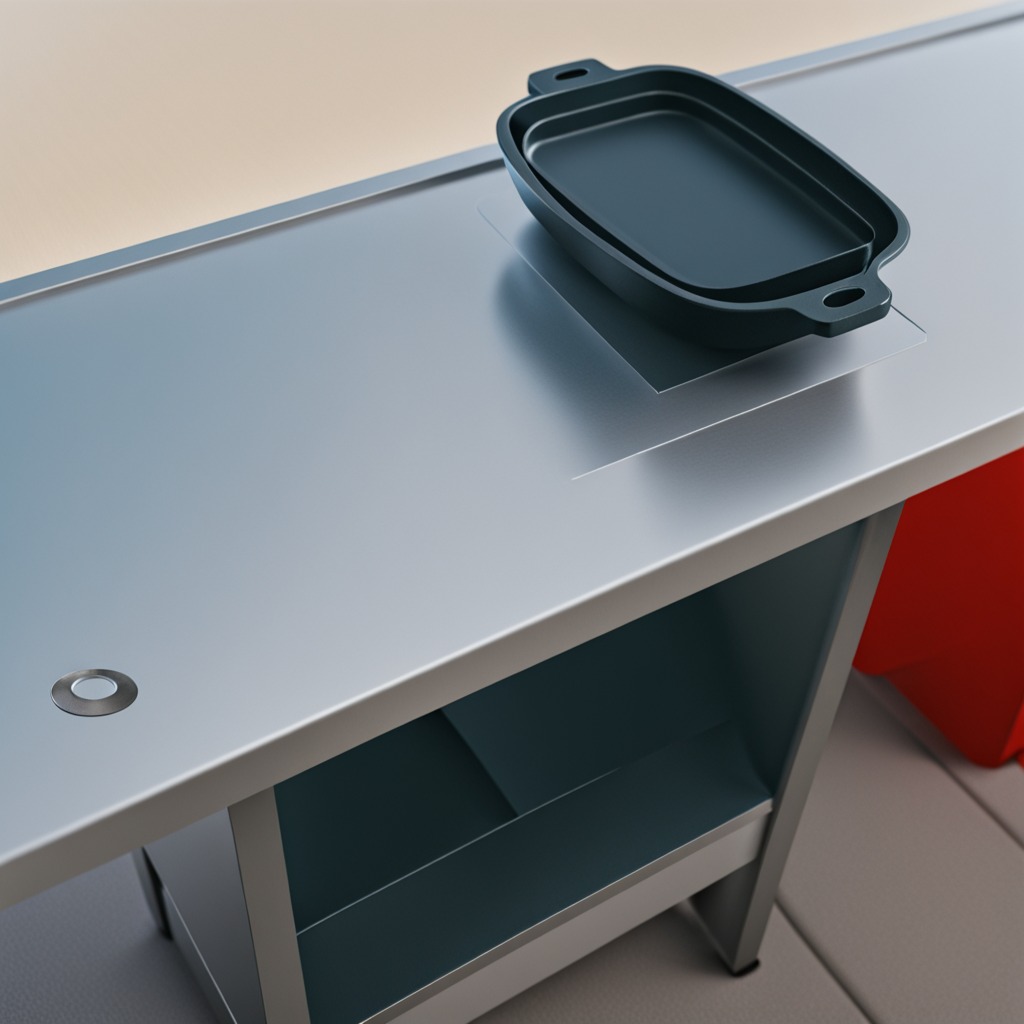
A flat metal washer lying on a textured surface.